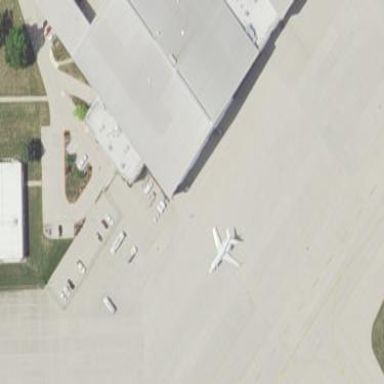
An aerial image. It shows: Apron at the airport with concrete surface.